Question:
I want to make a button with a define width, but I have a template with the button component defined including styles, so when I try to modify the style of the button, it happened nothing, here is my code
Here is when I call the component in the react class
'''
<Button
className={classes.buttonW}
component={Link}
color="success"
size="lg"
to="/album-carousel-page"
>
Galeria
</Button>
'''
The classname when I modify the css button
'''
buttonW: {
width: "100px",
height: "30px"
}
'''
And here is the code above the template original button (Very complex for my opinion)
'''
button: {
minHeight: "auto",
minWidth: "auto",
backgroundColor: grayColor,
color: "#FFFFFF",
boxShadow:
"0 2px 2px 0 rgba(153, 153, 153, 0.14), 0 3px 1px -2px rgba(153, 153, 153, 0.2), 0 1px 5px 0 rgba(153, 153, 153, 0.12)",
border: "none",
borderRadius: "3px",
position: "relative",
padding: "12px 30px",
margin: ".3125rem 1px",
fontSize: "12px",
fontWeight: "400",
textTransform: "uppercase",
letterSpacing: "0",
willChange: "box-shadow, transform",
transition:
"box-shadow 0.2s cubic-bezier(0.4, 0, 1, 1), background-color 0.2s cubic-bezier(0.4, 0, 0.2, 1)",
lineHeight: "1.42857143",
textAlign: "center",
whiteSpace: "nowrap",
verticalAlign: "middle",
touchAction: "manipulation",
cursor: "pointer",
"&:hover,&:focus": {
color: "#FFFFFF",
backgroundColor: grayColor,
boxShadow:
"0 14px 26px -12px rgba(153, 153, 153, 0.42), 0 4px 23px 0px rgba(0, 0, 0, 0.12), 0 8px 10px -5px rgba(153, 153, 153, 0.2)"
},
"& .fab,& .fas,& .far,& .fal,& .material-icons": {
position: "relative",
display: "inline-block",
top: "0",
fontSize: "1.1rem",
marginRight: "4px",
verticalAlign: "middle"
},
"& svg": {
position: "relative",
display: "inline-block",
top: "0",
width: "18px",
height: "18px",
marginRight: "4px",
verticalAlign: "middle"
},
"&$justIcon": {
"& .fab,& .fas,& .far,& .fal,& .material-icons": {
marginRight: "0px",
position: "absolute",
width: "100%",
transform: "none",
left: "0px",
top: "0px",
height: "100%",
lineHeight: "41px",
fontSize: "20px"
}
}
},
fullWidth: {
width: "100%"
},
'''
Thank you for helping me :) I hate to lose too much time with styles :'(
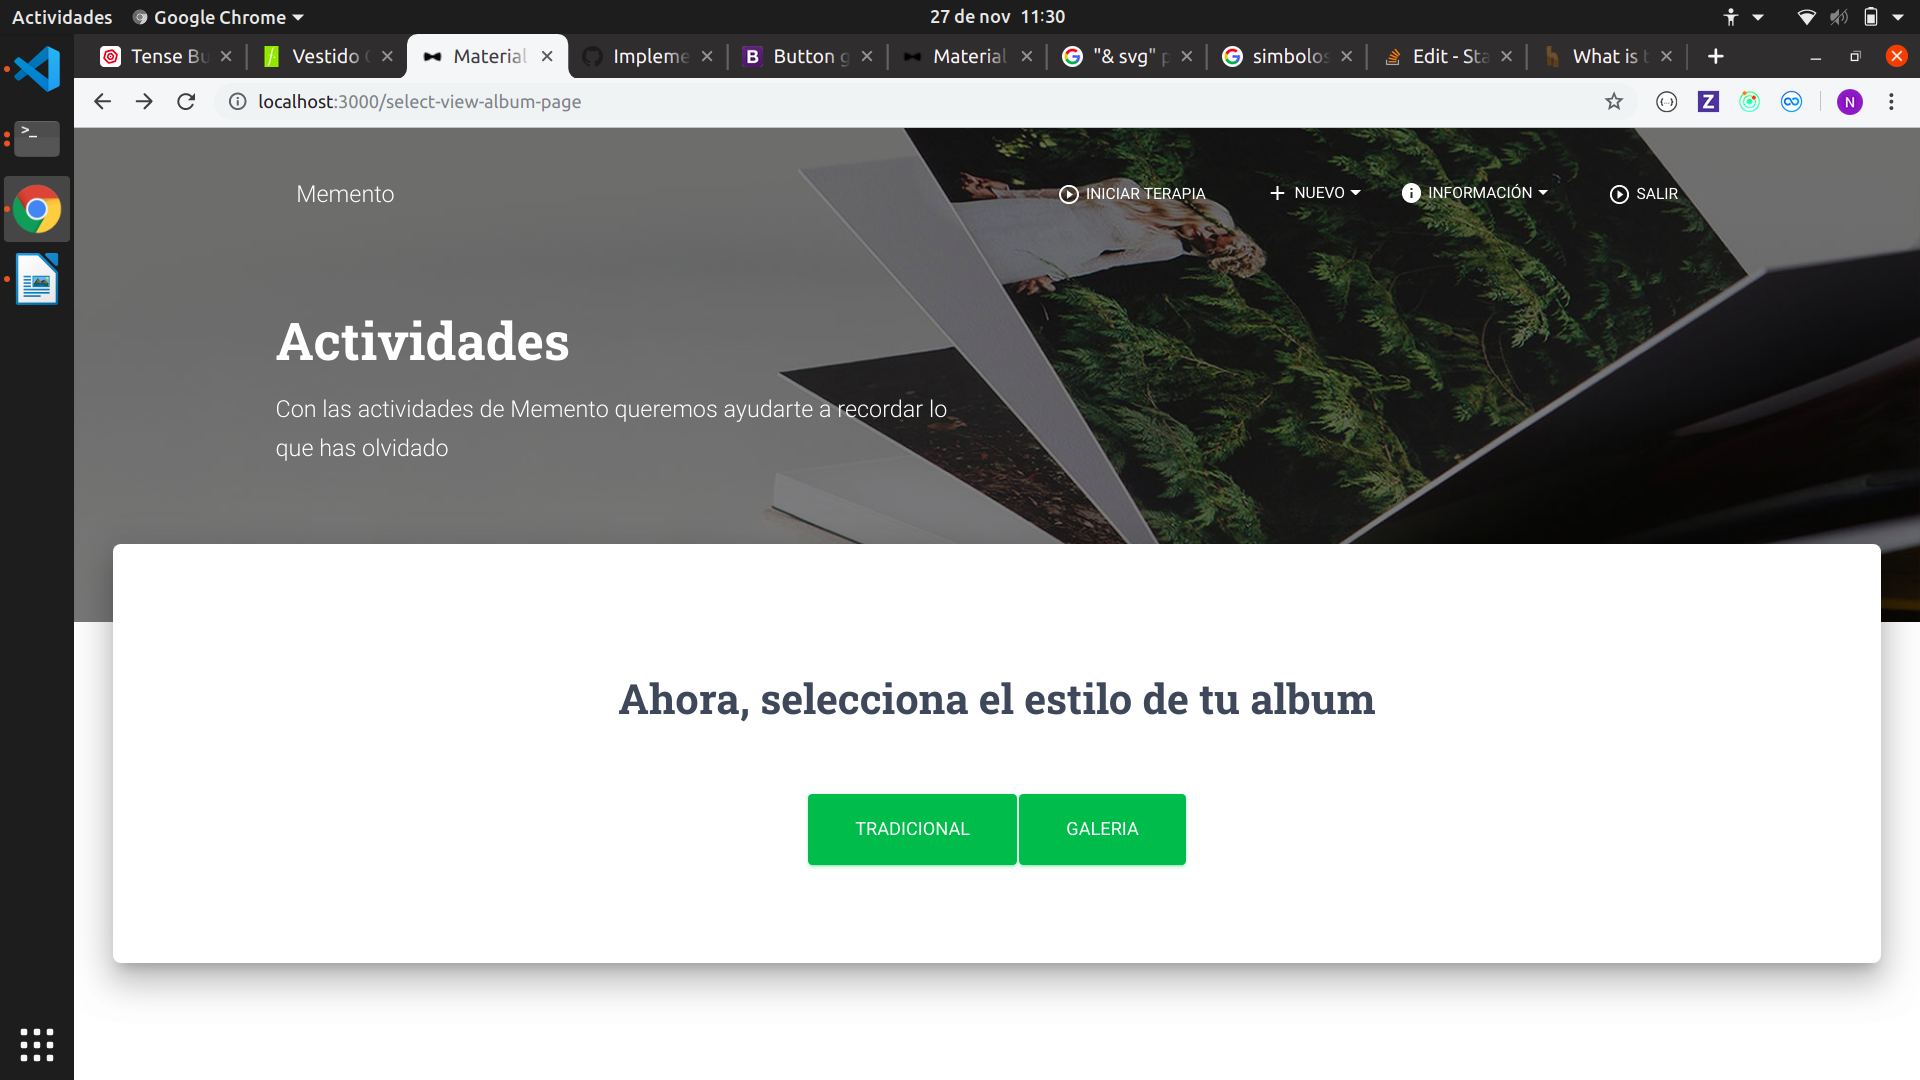
Answer: Make sure you are importing your CSS file correctly...
If so, change your button to something like this.
'''
<Button
className="buttonW"
component={Link}
color="success"
size="lg"
to="/album-carousel-page"
>
Galeria
</Button>
'''
Then in your CSS, prefix a period "." before the class name
'''
.buttonW {
width: "100px",
height: "30px"}
'''
..
this should work for you..
If all fails, you can then use inline styling as shown below.
'''
<Button
className="buttonW"
style={{height: '30px', width : '100px'}}
component={Link}
color="success"
size="lg"
to="/album-carousel-page"
>
'''
Good luck!